Question: I have add one xml file in Assets folder This is Empty
and when i try to add list data in xml file this return a error. error show in images please check the image . here i have attach a image . Please Help me
This is my code
'''
public void BookmarkPage()
{
List<Bookmarkdata> data = new List<Bookmarkdata>();
data.Add(new Bookmarkdata() { Bookname = "Kate", Bookid = "Brown", BookPath = "Brown", Pageno = 25 });
data.Add(new Bookmarkdata() { Bookname = "Tom", Bookid = "Stone", BookPath = "Brown", Pageno = 63 });
data.Add(new Bookmarkdata() { Bookname = "Michael", Bookid = "Liberty", BookPath = "Brown", Pageno = 37 });
AddXml(data);
}
private void AddXml(List<Bookmarkdata> data)
{
XmlWriterSettings xmlWriterSettings = new XmlWriterSettings();
xmlWriterSettings.Indent = true;
using (IsolatedStorageFile myIsolatedStorage = IsolatedStorageFile.GetUserStoreForApplication())
{
using (IsolatedStorageFileStream stream = myIsolatedStorage.OpenFile("BookmarkFile.xml", FileMode.Create))
{
XmlSerializer serializer = new XmlSerializer(typeof(List<Bookmarkdata>));
using (XmlWriter xmlWriter = XmlWriter.Create(stream, xmlWriterSettings))
{
serializer.Serialize(xmlWriter, data);
}
}
}
'''
This is my class
'''
class Bookmarkdata
{
string bookname;
string bookid;
string bookPath;
int pageno;
public string Bookname
{
get { return bookname; }
set { bookname = value; }
}
public string Bookid
{
get { return bookid; }
set { bookid = value; }
}
public string BookPath
{
get { return bookPath; }
set { bookPath = value; }
}
public int Pageno
{
get { return pageno; }
set { pageno = value; }
}
}
'''
}
Here i attach a error image in visual studio

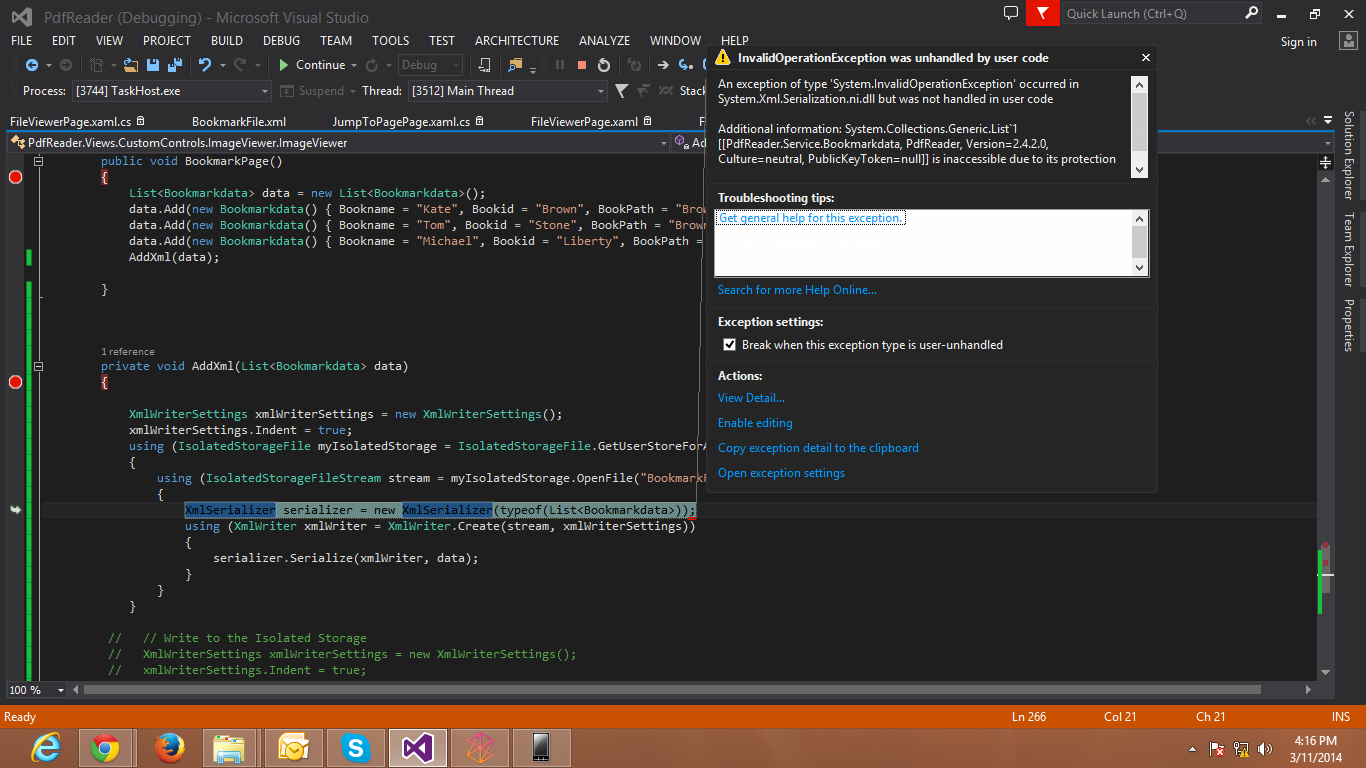
Answer: As the error message suggested, 'Bookmarkdata' class is inaccessible due to it's protection level. You need to simply set it's access modifier to public :
'''
public class Bookmarkdata
{
.........
.........
}
'''
and 'XmlSerializer' will be able to serialize your list smoothly :)